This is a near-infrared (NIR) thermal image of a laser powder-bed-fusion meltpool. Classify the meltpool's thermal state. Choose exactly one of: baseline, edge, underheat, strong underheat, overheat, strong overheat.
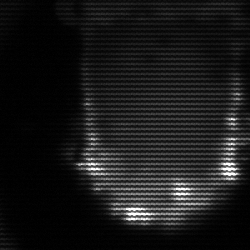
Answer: baseline